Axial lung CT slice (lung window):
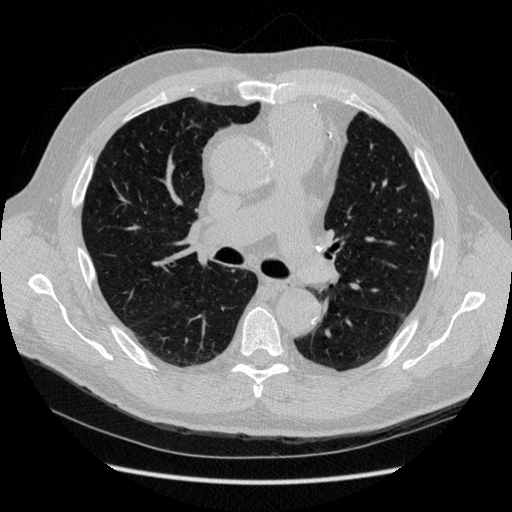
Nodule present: no